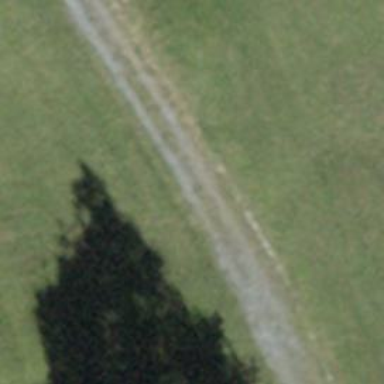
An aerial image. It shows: Track road with grade4 tracktype.